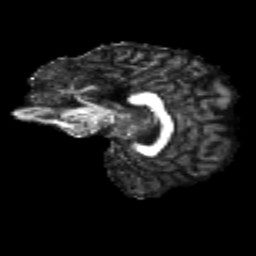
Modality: FA
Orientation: sagittal
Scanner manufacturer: siemens
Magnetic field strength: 3 T
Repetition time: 4.16 s
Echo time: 0.0806 s